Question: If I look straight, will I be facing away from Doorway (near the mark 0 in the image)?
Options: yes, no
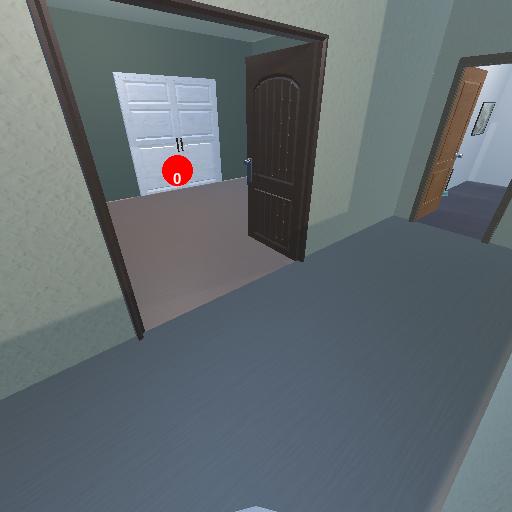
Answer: yes